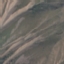
Label: HerbaceousVegetation